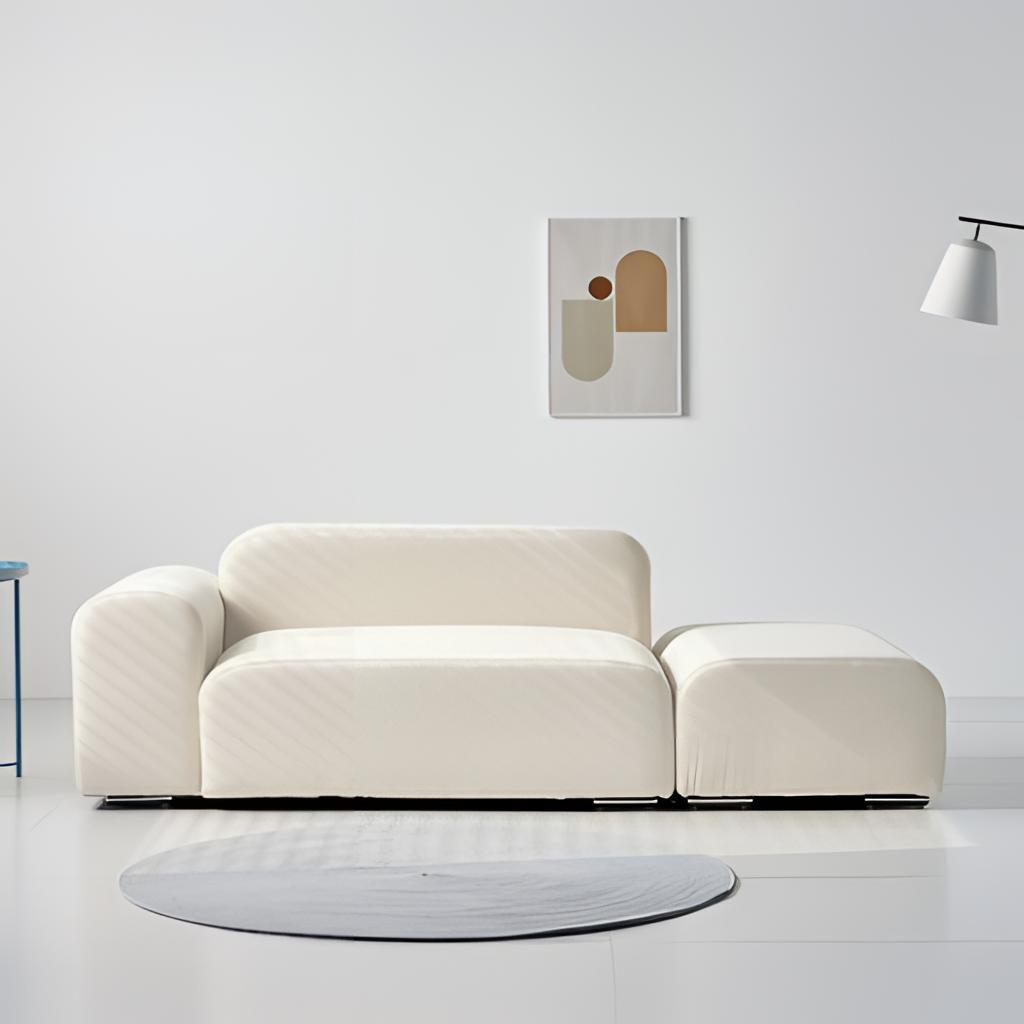
fabric sofa, living room, white tile flooring, with large square pattern, minimalist, white paint wallpaper, with solid pattern